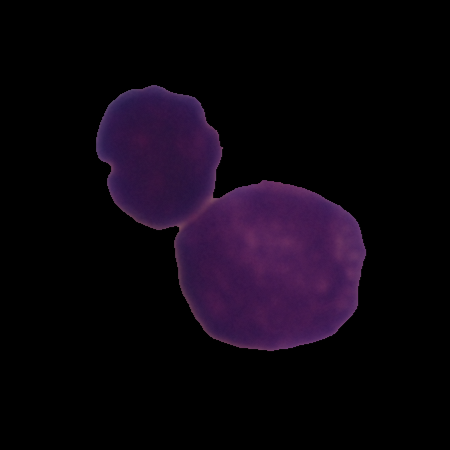
Label: healthy